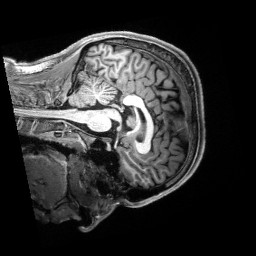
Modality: T1w
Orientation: sagittal
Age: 20
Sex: male
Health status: healthy
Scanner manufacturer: siemens
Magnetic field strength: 3 T
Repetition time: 2.5 s
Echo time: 0.00222 s